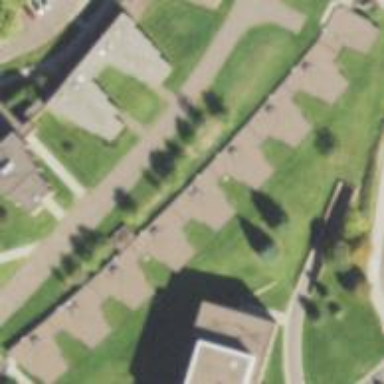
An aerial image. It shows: Residential building part of university campus.